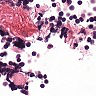
Metastatic tissue present: no